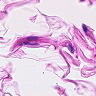
Metastatic tissue present: no